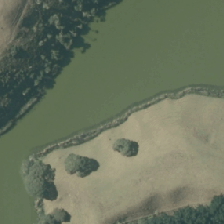
Land cover: lake_pond